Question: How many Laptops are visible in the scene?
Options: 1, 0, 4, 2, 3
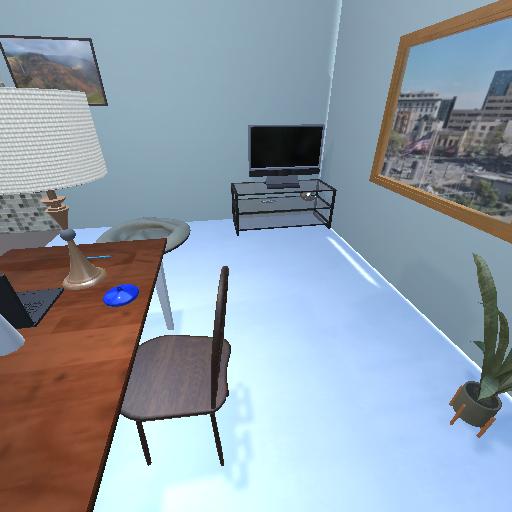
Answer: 1